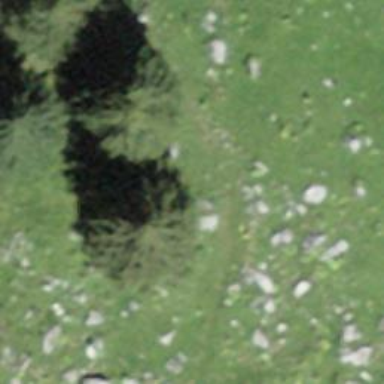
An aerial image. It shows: Needle-leaved tree in its natural environment.